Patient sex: M
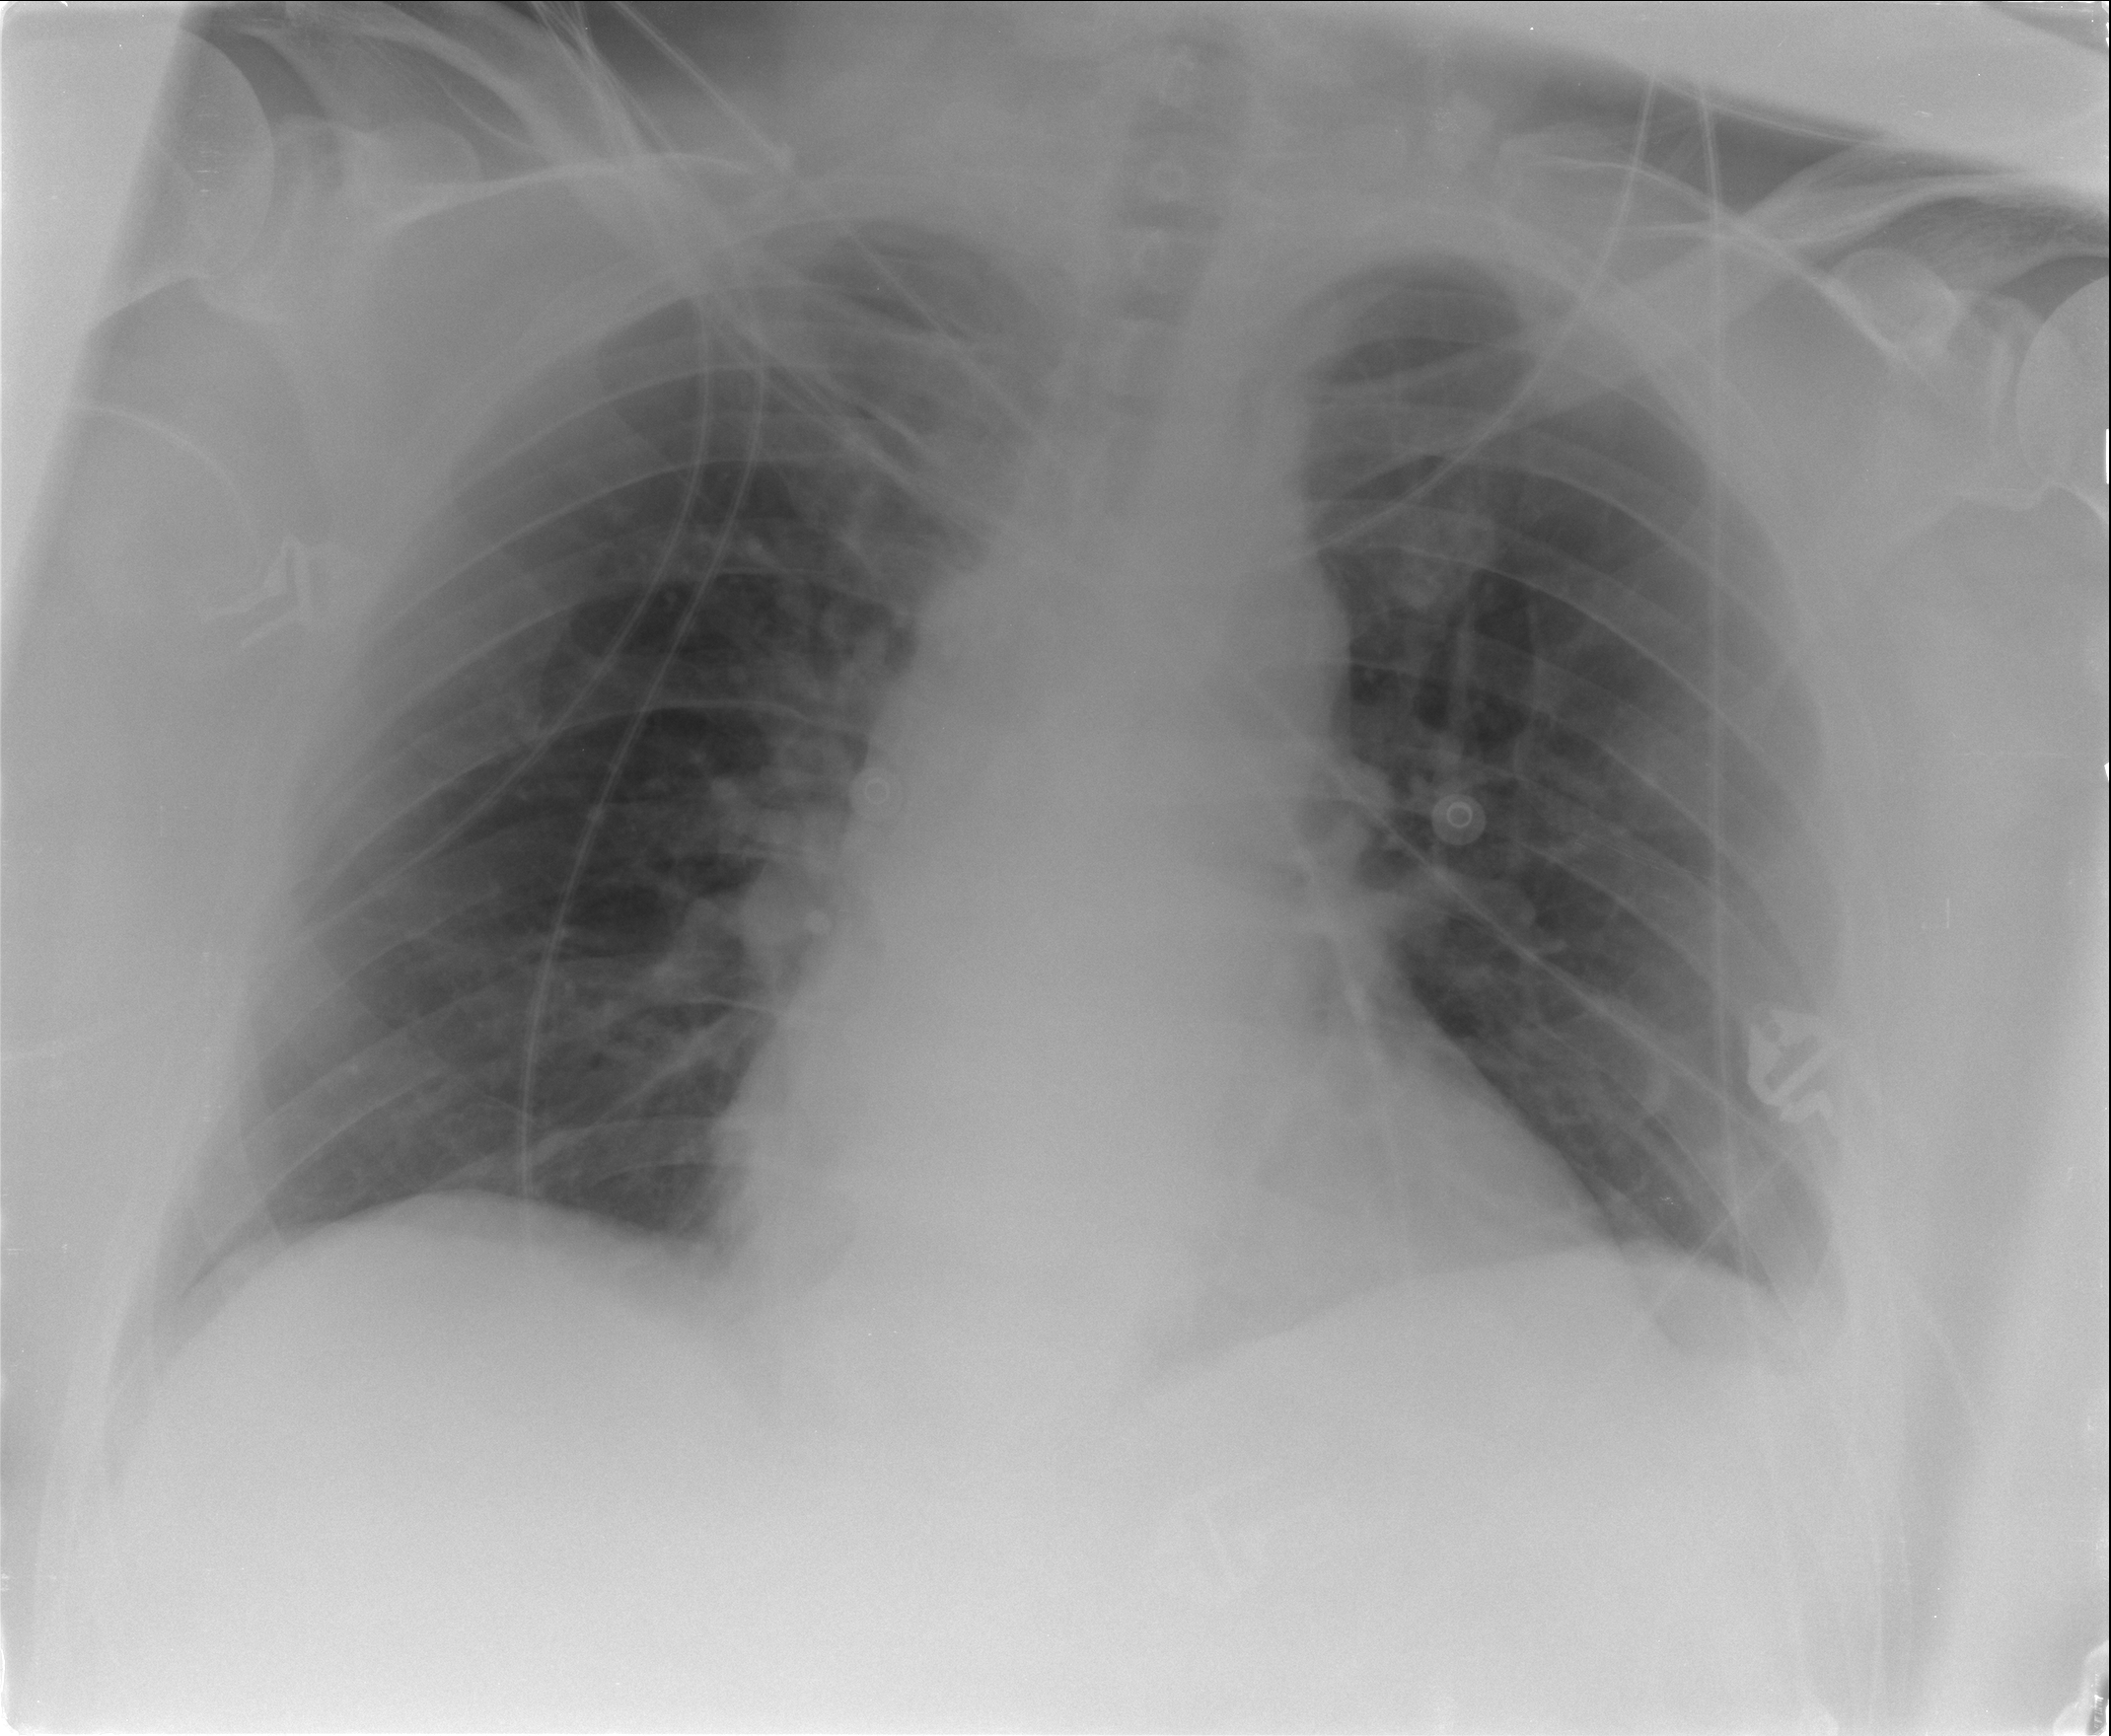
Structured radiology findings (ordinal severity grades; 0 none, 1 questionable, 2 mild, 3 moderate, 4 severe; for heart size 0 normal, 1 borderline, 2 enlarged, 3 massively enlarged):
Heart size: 1
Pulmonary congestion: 2
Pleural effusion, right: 0
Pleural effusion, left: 2
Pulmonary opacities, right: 0
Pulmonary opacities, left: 0
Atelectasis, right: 0
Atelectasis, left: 2